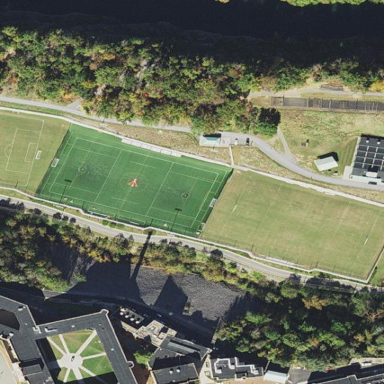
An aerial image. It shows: Recreational ground with multi-sport pitch. The pitch has artificial turf surface.